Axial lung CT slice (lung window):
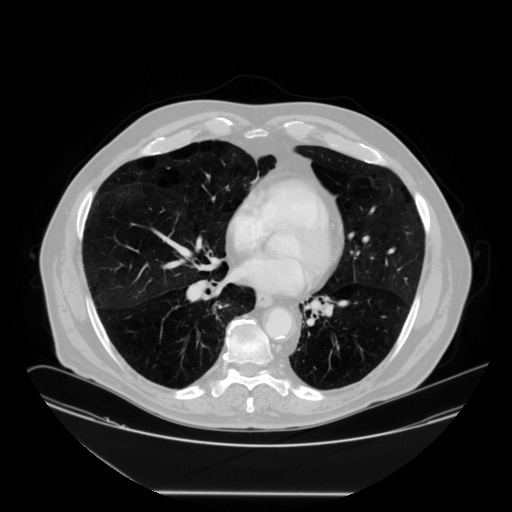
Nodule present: no